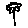
Label: flower